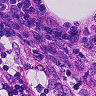
Metastatic tissue present: no